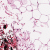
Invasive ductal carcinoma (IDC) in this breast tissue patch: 0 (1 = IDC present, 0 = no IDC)